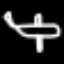
Label: airplane